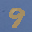
Label: 9